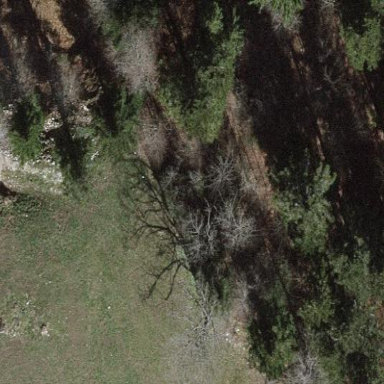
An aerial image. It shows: Forest with evergreen needle-leaved trees.